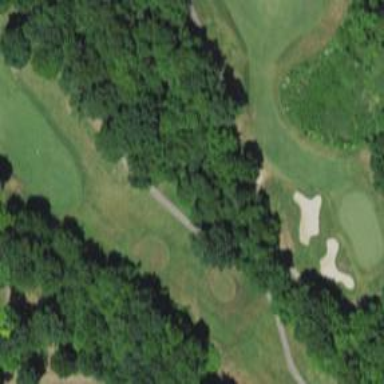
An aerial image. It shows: Service road designated as golf cart path.